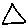
Label: triangle